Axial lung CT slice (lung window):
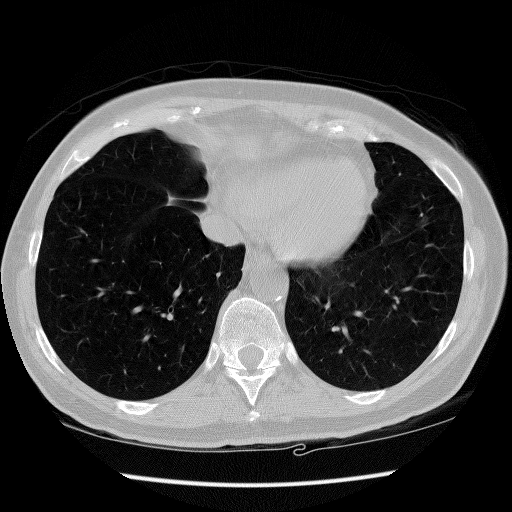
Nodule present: no